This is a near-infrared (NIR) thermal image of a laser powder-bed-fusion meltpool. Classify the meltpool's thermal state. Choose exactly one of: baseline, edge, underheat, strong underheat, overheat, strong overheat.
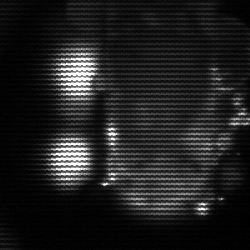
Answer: strong underheat